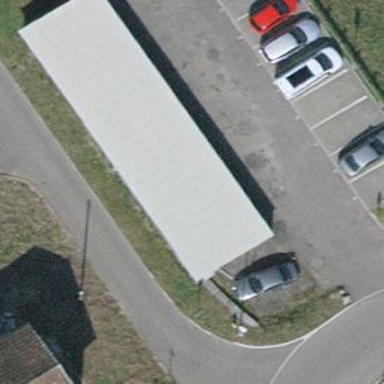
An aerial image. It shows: Carport structure.